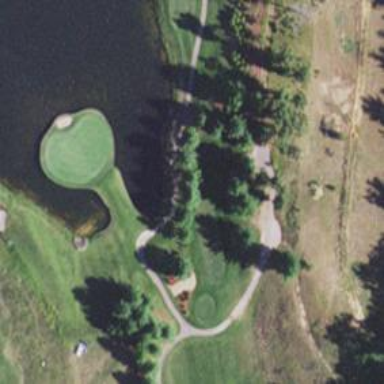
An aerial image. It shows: Path designated for golf carts.